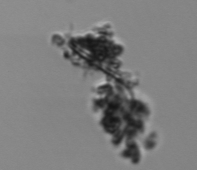
Label: detritus